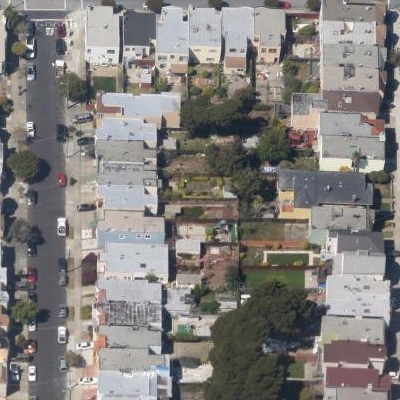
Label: fResident